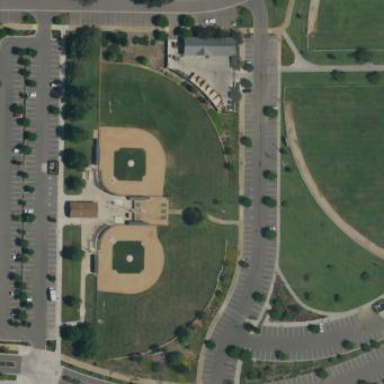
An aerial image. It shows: Baseball pitch for leisure land.